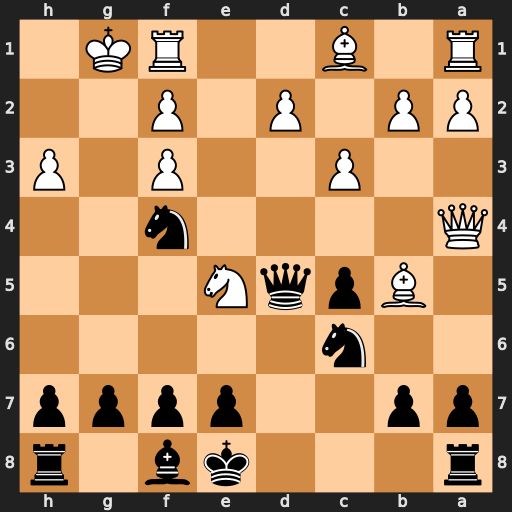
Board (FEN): r3kb1r/pp2pppp/2n5/1BpqN3/Q4n2/2P2P1P/PP1P1P2/R1B2RK1
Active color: b
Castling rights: kq
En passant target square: -
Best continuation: Qxe5 Bxc6+ Kd8